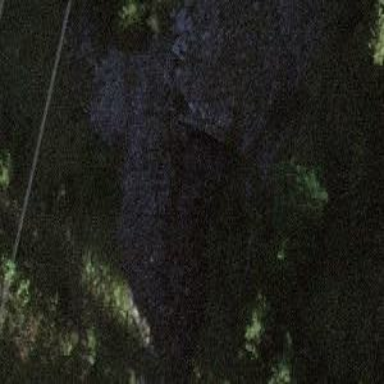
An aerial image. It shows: Disused railway tunnel.